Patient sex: M
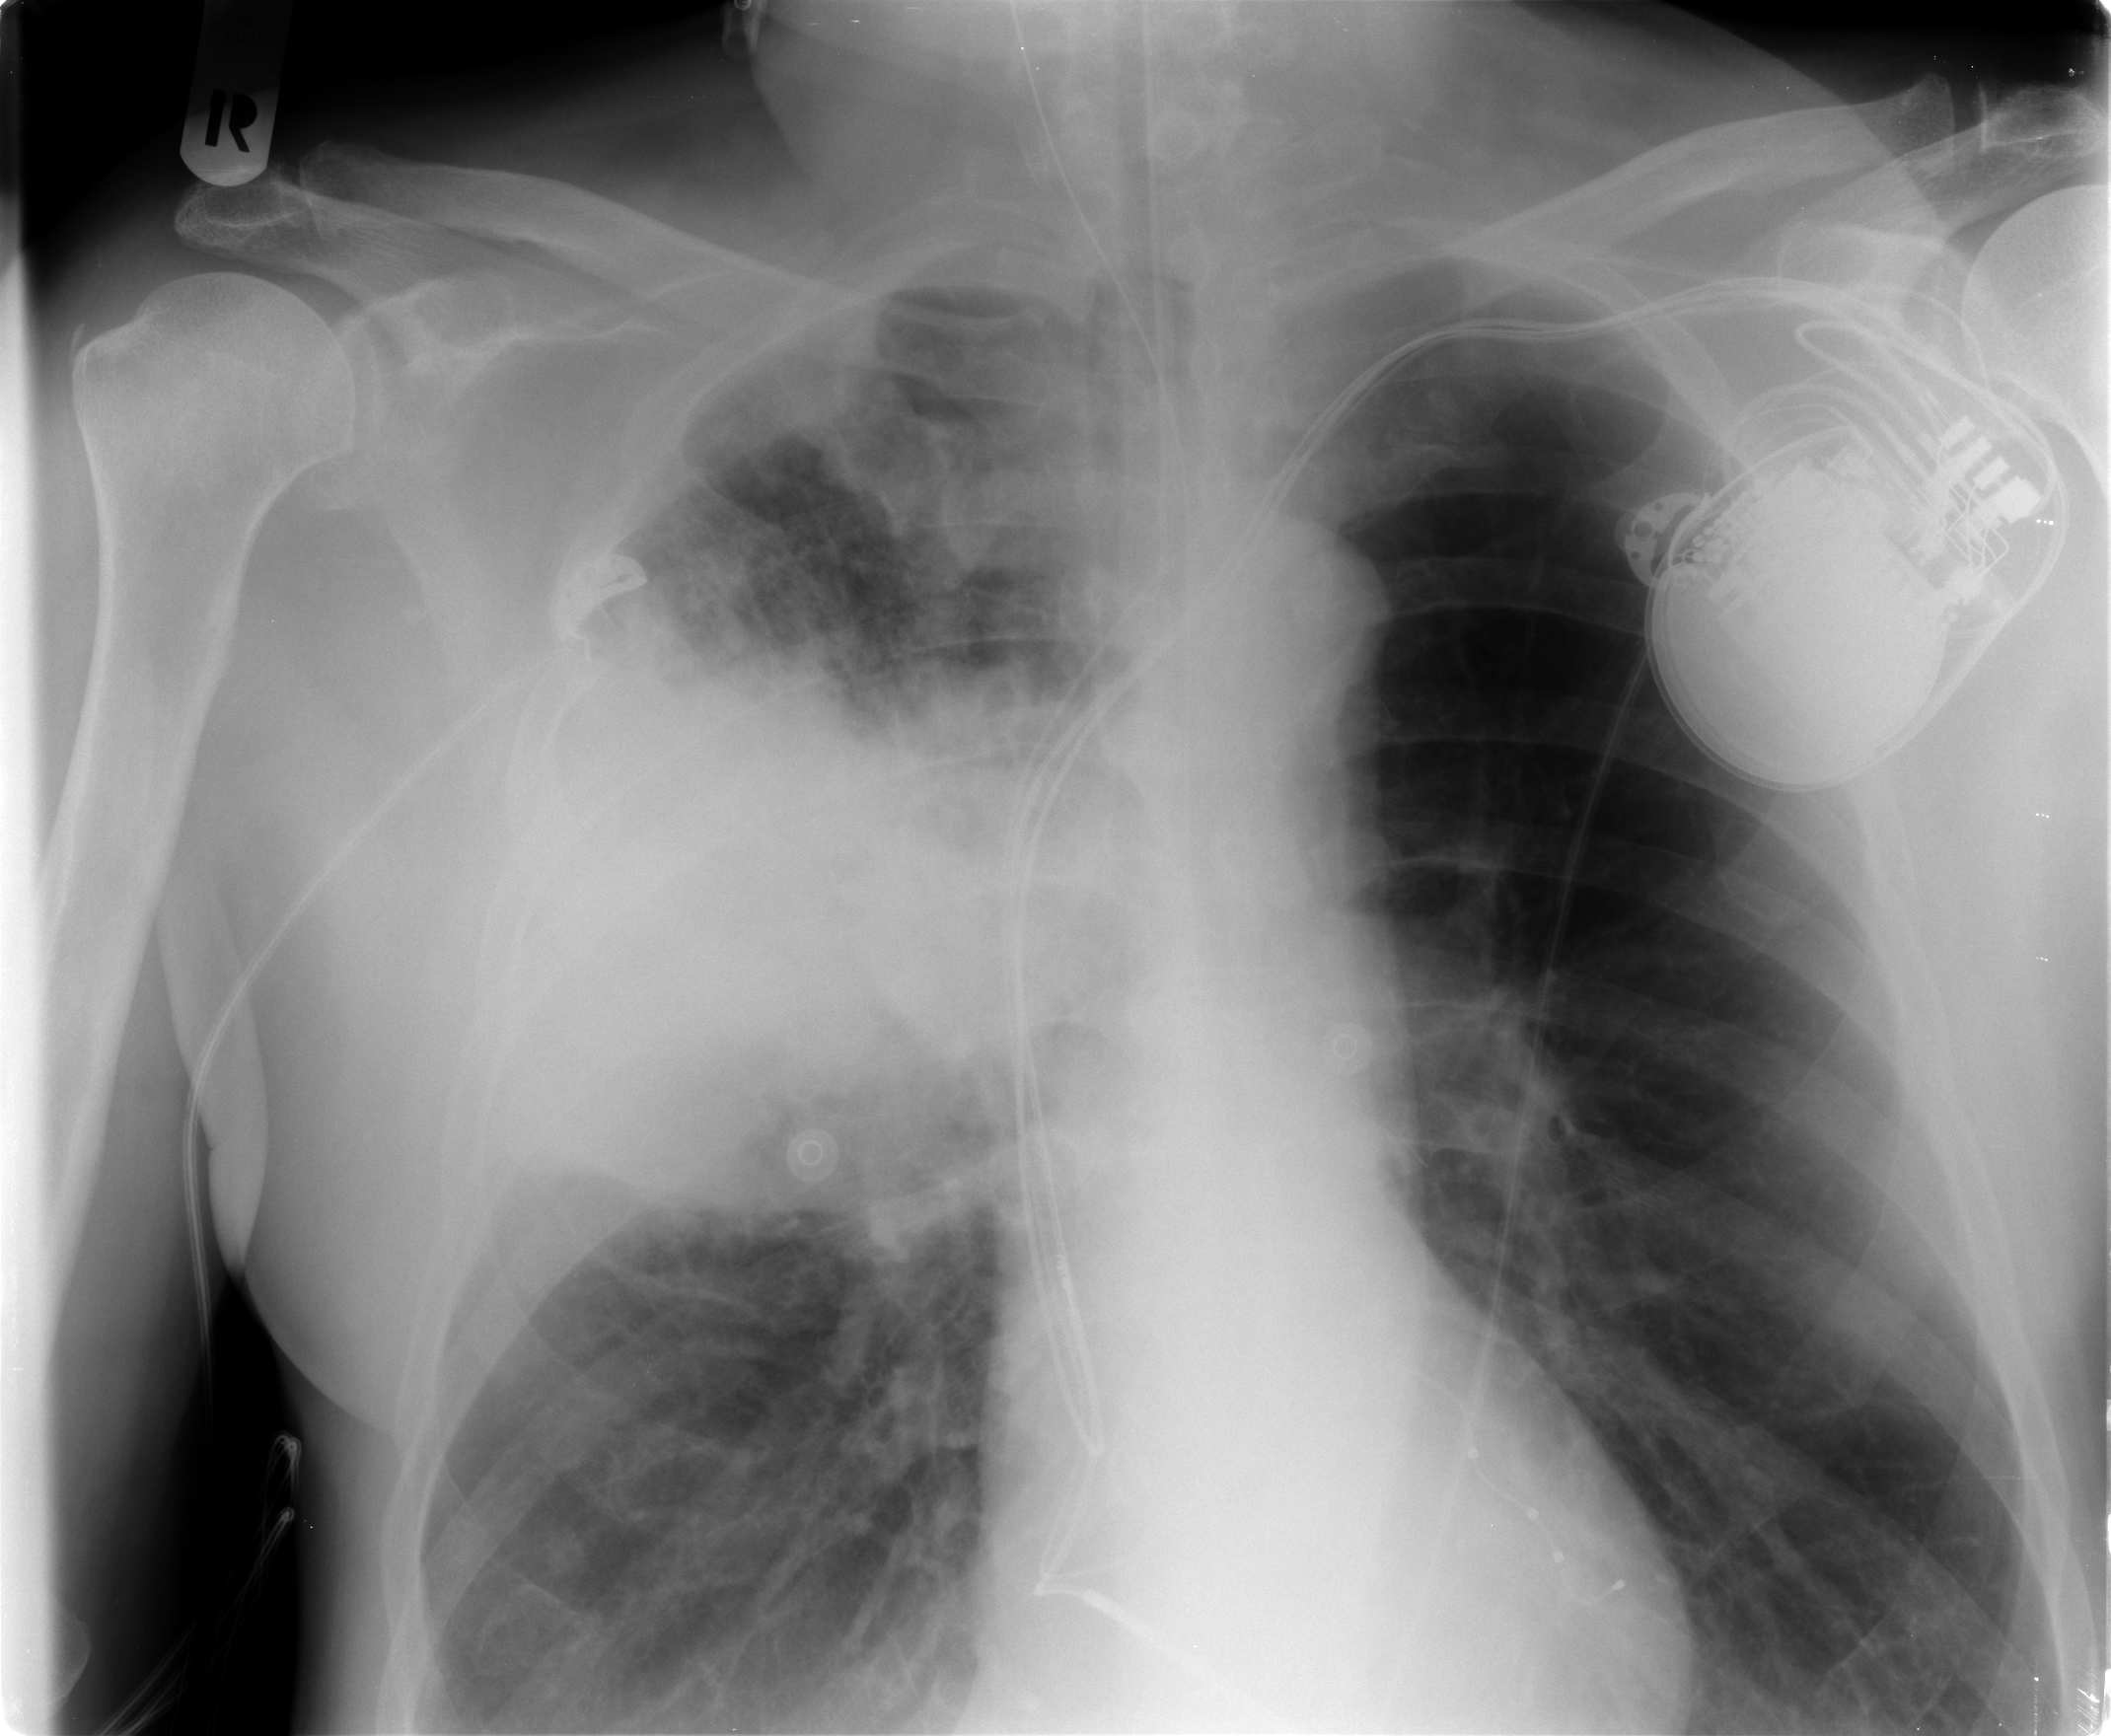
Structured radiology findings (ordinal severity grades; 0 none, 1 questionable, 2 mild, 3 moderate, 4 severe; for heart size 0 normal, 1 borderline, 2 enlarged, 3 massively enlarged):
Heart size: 0
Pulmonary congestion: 0
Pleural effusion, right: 1
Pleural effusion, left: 0
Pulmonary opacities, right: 4
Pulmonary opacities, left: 0
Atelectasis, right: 4
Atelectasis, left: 0